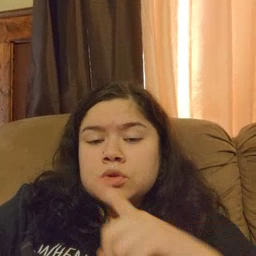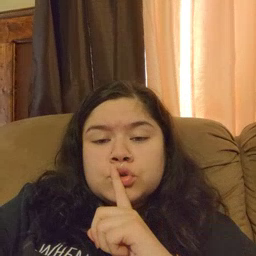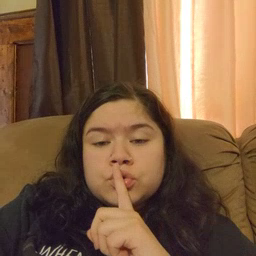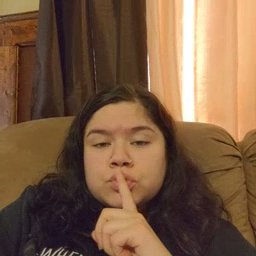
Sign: shhh